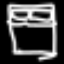
Label: bed